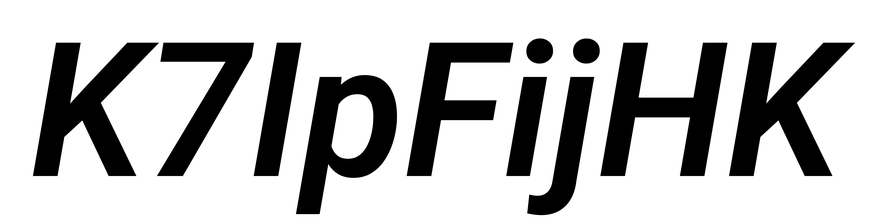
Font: Roboto-Italic_SemiBold_Italic